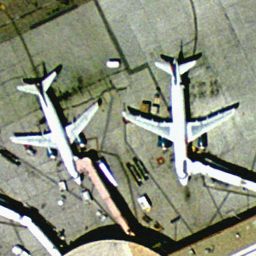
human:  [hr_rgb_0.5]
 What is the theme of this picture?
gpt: airport